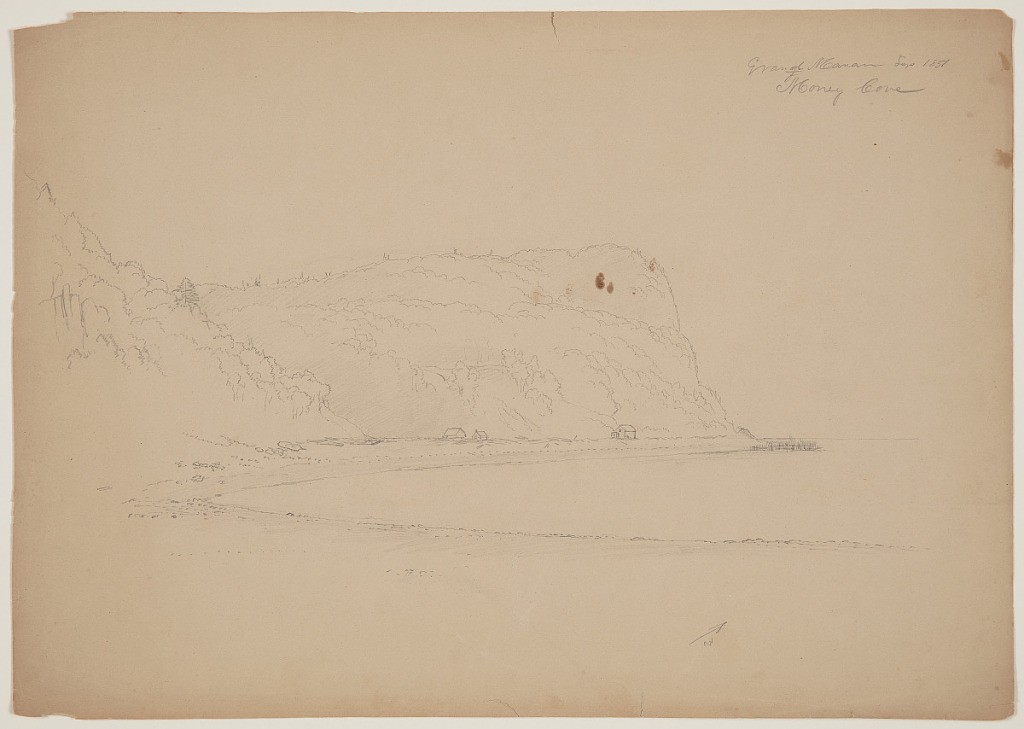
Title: Money Cove, Grand Manan Island, Canada
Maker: Frederic Edwin Church, American, 1826–1900
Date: September 1851
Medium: Graphite on tan wove paper
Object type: drawing
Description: Landscape sketch showing a view of Money Cove on the western coast of Grand Manan Island in Canada. A sandy beach strewn with rocks stretches horizontally across the foreground before curving, at left, into the middle distance, which is mostly comprised of the cove's calm waters. Three houses are built on the beach at center-the leftmost two constructed beside the outlet of stream known as Money Cove Brook, which creates a cleft in the otherwise steep cliffs and mountainsides that hem-in the beach. A particularly tall and rocky prominence with a rounded summit is visible at center, looming above the rightmost structure. Beside the structure at right, near the cape's point, what appear to be a bunch of semi-submerged branches or reeds are, in fact, the visible portions of an active fishing weir whose stone foundations still exist.